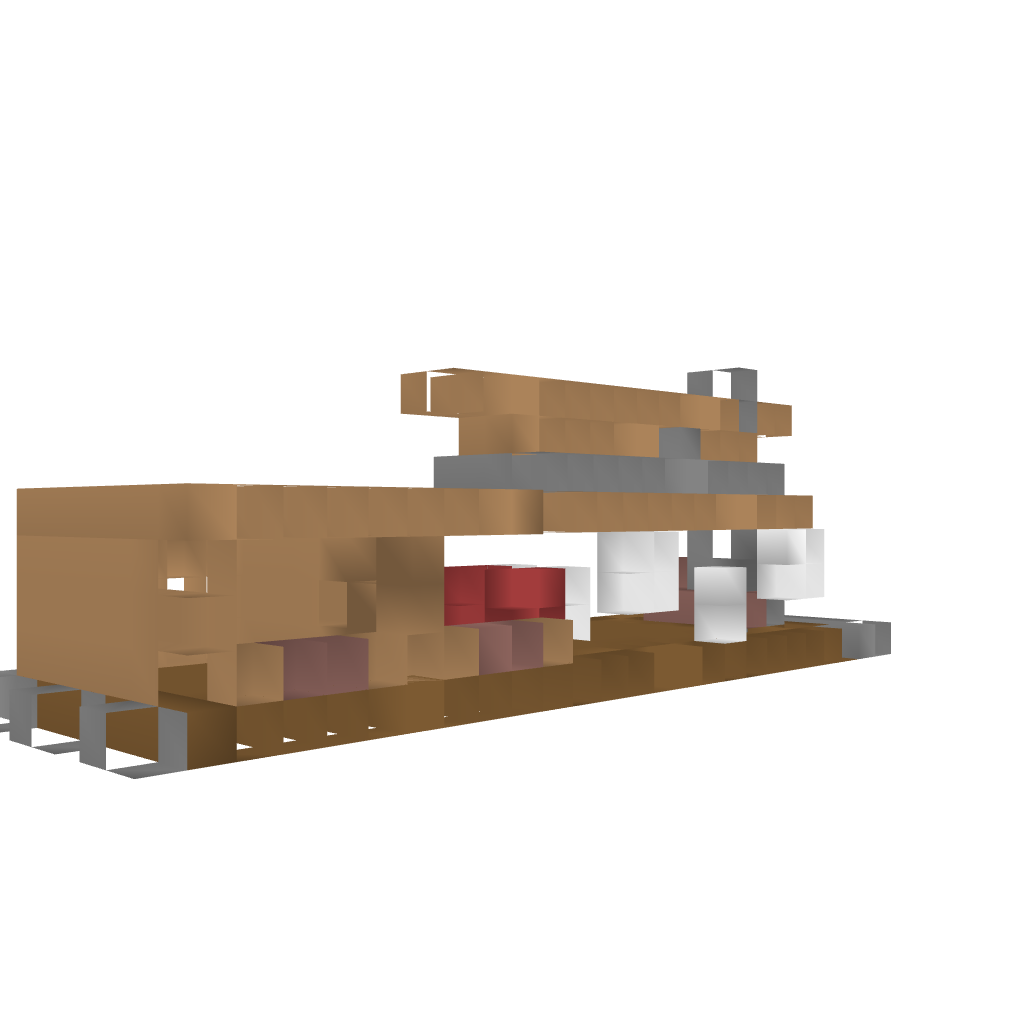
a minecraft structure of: Old Tyme Cabin bad low quality